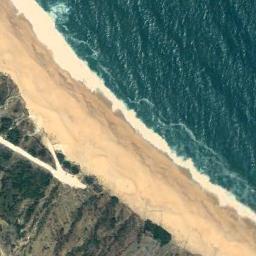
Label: beach